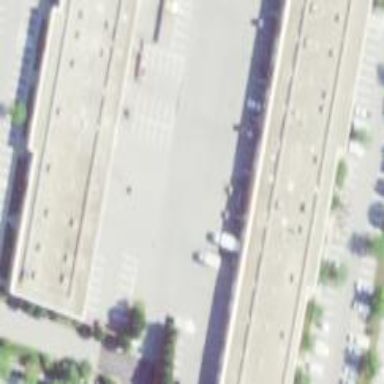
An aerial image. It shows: Industrial building with flat roof.